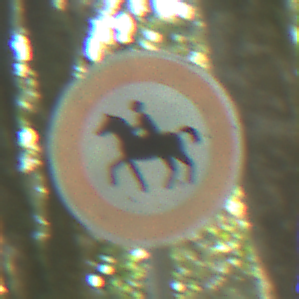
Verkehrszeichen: VerbotReiter
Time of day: Midday
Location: Outdoor (Nature)
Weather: Clear
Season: NotSpecified
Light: Natural